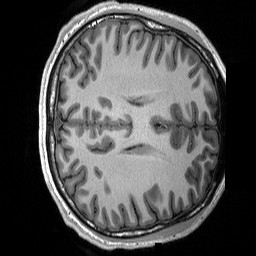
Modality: T1w
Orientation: axial
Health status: ill
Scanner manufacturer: siemens
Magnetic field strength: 3 T
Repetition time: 2.3 s
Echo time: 0.00226 s